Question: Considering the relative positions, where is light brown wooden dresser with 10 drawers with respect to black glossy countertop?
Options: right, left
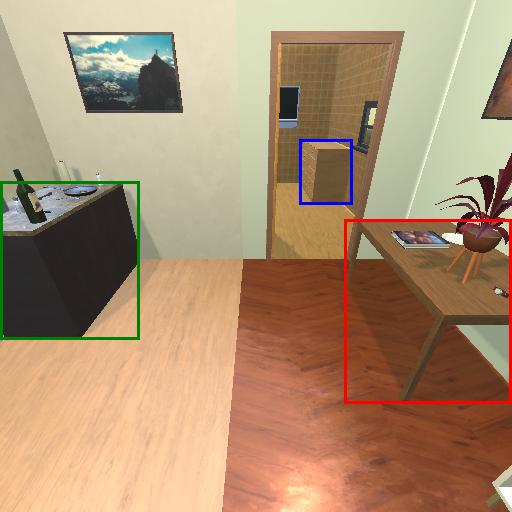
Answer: right